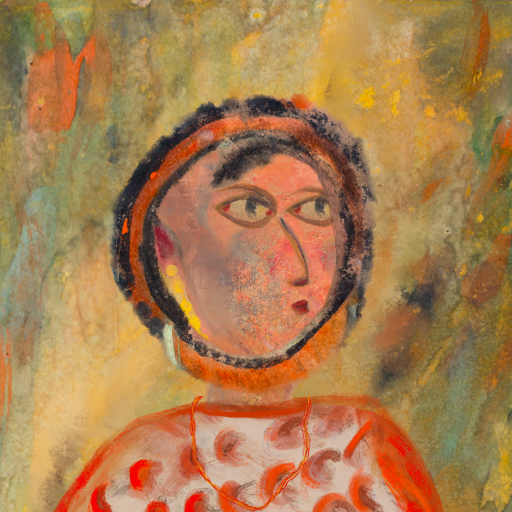
Background: Comrade, Head And Neck Side: Irani, Face Side: GypsyMother, Bust: Rupkatha, Hair Side: Childish, Head Accessory: Blank, Second Necklace: Gypsy_Mother_2, Necklace: Blank, Baby: Blank